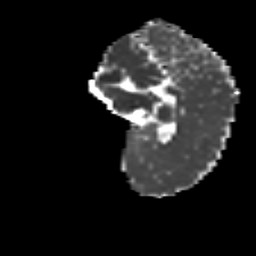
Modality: MD
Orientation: sagittal
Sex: female
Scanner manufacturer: siemens
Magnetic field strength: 3 T
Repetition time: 5 s
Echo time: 0.071 s